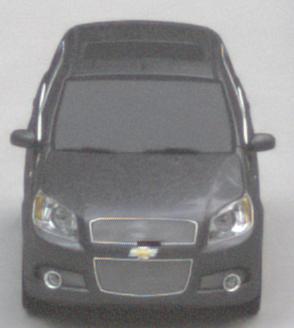
Make: Chevrolet
Model: Aveo 1.2
Detailed model: Aveo
Model produced from: 2008/06
Model produced until: 2011/01
Doors: 3
Color: gray
Road condition: dry road
Daytime: sunrise or sunset
Contrast: medium contrast